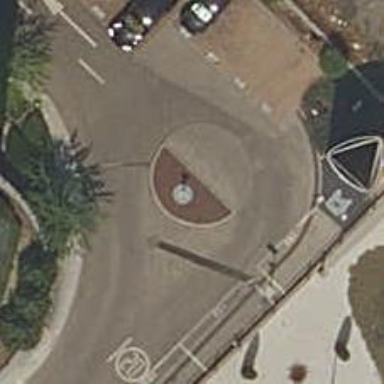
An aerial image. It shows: Roundabout.